Question: I would like to have the title 'Ruby on Rails Tutorial Sample App | Foo's' in my 'new.html.erb' page. My layout is :
'''
<!DOCTYPE html>
<html>
<head>
<title><%= full_title(yield(:title)) %></title>
<%= stylesheet_link_tag "application", media: "all",
"data-turbolinks-track" => true %>
<%= javascript_include_tag "application", "data-turbolinks-track" => true %>
<%= csrf_meta_tags %>
</head>
<body>
<%= render 'layouts/header' %>
<div class="container">
<%= yield %>
</div>
</body>
'''
my 'new.html.erb' :
'''
<% provide(:title, "Foo's") %>
<h1>Sign up</h1>
<p>Find me in app/views/users/new.html.erb</p>
'''
But my title is wrong :

How can I do it ?
--
Full_title
'''
module ApplicationHelper
# Returns the full title on a per-page basis.
def full_title(page_title)
base_title = "Ruby on Rails Tutorial Sample App"
if page_title.empty?
base_title
else
"#{base_title} | #{page_title}"
end
end
end
'''
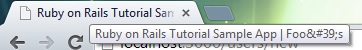
Answer: I have found :
just add '.html_safe' in my 'full_title' function
module ApplicationHelper
'''
# Returns the full title on a per-page basis.
def full_title(page_title)
base_title = "Ruby on Rails Tutorial Sample App"
if page_title.empty?
base_title
else
"#{base_title} | #{page_title}".html_safe
end
end
end
'''